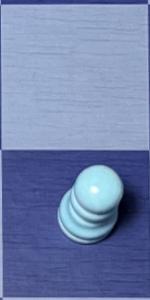
Label: Pawn_White